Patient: sex M, age 64
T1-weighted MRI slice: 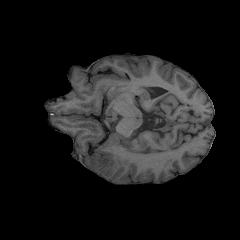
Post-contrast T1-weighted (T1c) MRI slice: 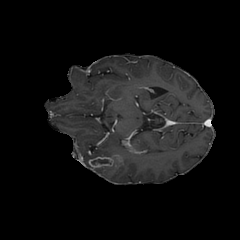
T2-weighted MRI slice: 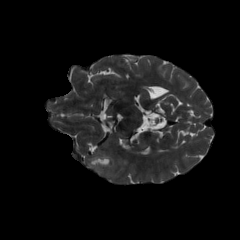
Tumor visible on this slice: yes
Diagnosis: Glioblastoma, IDH-wildtype
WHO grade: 4